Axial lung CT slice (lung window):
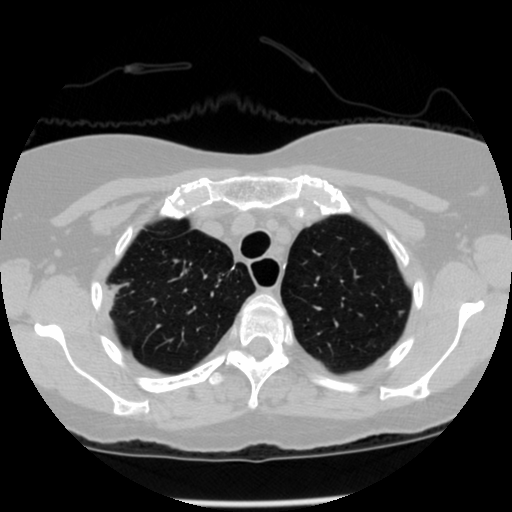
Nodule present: yes
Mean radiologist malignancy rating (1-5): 2.333